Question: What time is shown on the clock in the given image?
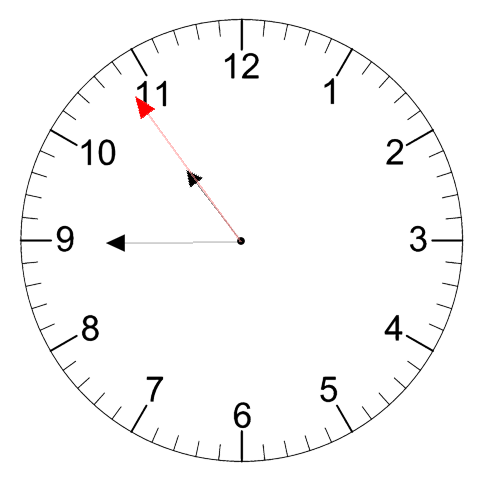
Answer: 10:44:54